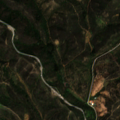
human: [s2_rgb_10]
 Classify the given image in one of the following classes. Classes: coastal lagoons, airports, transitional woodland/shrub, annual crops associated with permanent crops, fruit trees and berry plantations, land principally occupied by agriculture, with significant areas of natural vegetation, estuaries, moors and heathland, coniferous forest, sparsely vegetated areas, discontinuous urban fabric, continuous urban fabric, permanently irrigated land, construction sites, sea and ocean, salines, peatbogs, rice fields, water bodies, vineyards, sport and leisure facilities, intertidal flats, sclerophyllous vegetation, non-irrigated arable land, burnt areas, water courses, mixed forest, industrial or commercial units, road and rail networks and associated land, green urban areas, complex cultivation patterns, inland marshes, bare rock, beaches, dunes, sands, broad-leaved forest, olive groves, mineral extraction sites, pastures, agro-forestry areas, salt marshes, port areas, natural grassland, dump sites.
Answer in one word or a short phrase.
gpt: broad-leaved forest, transitional woodland/shrub